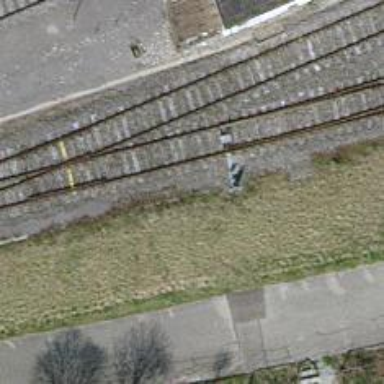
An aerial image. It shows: Railway siding for service.